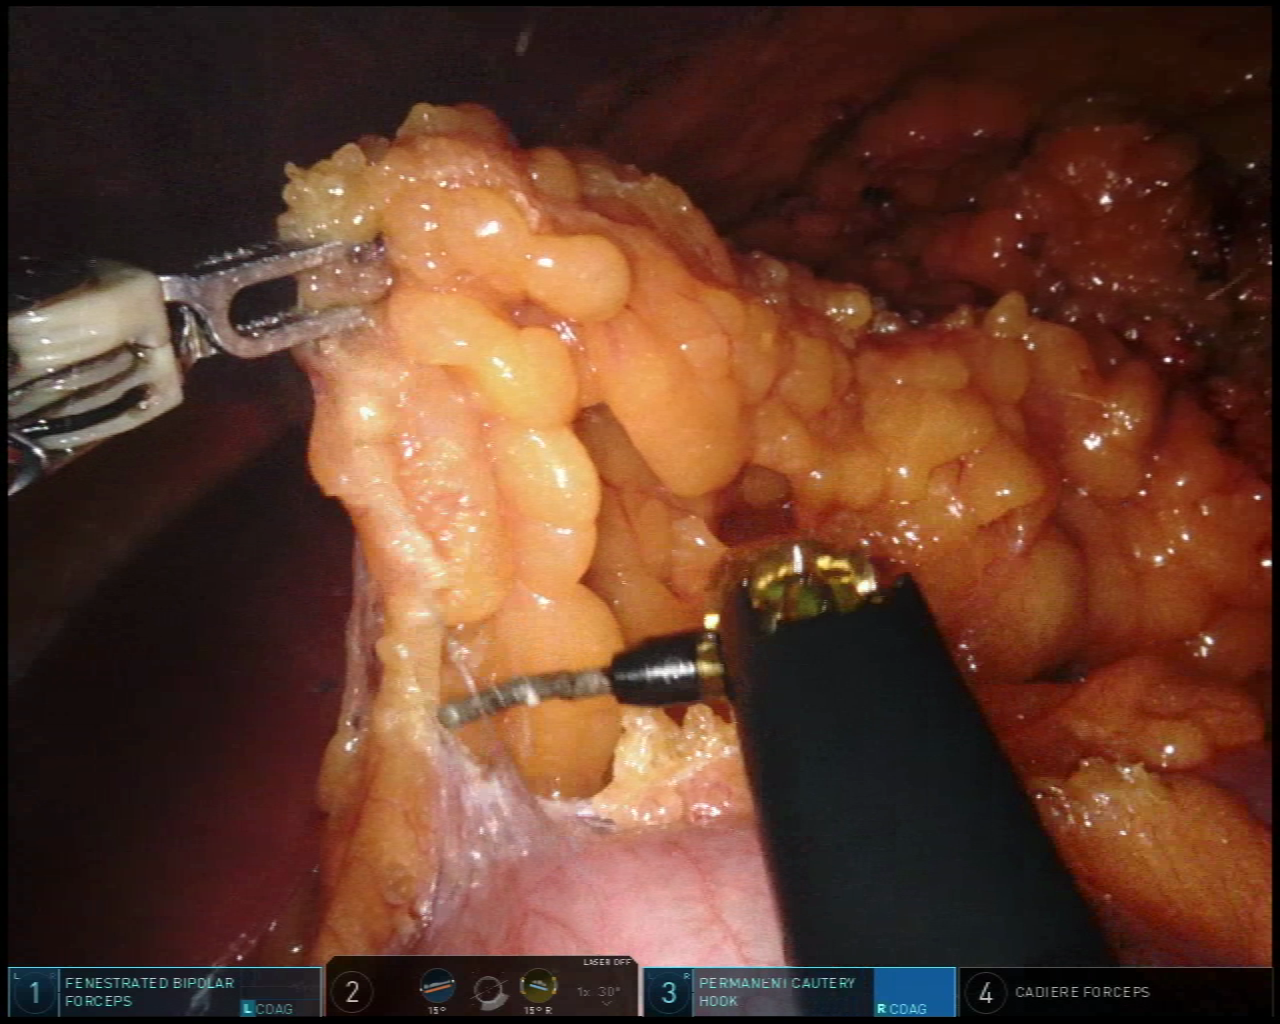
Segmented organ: liver
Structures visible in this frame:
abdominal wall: yes
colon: yes
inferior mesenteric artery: no
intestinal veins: no
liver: yes
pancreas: no
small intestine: no
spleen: no
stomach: no
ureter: no
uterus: no
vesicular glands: no